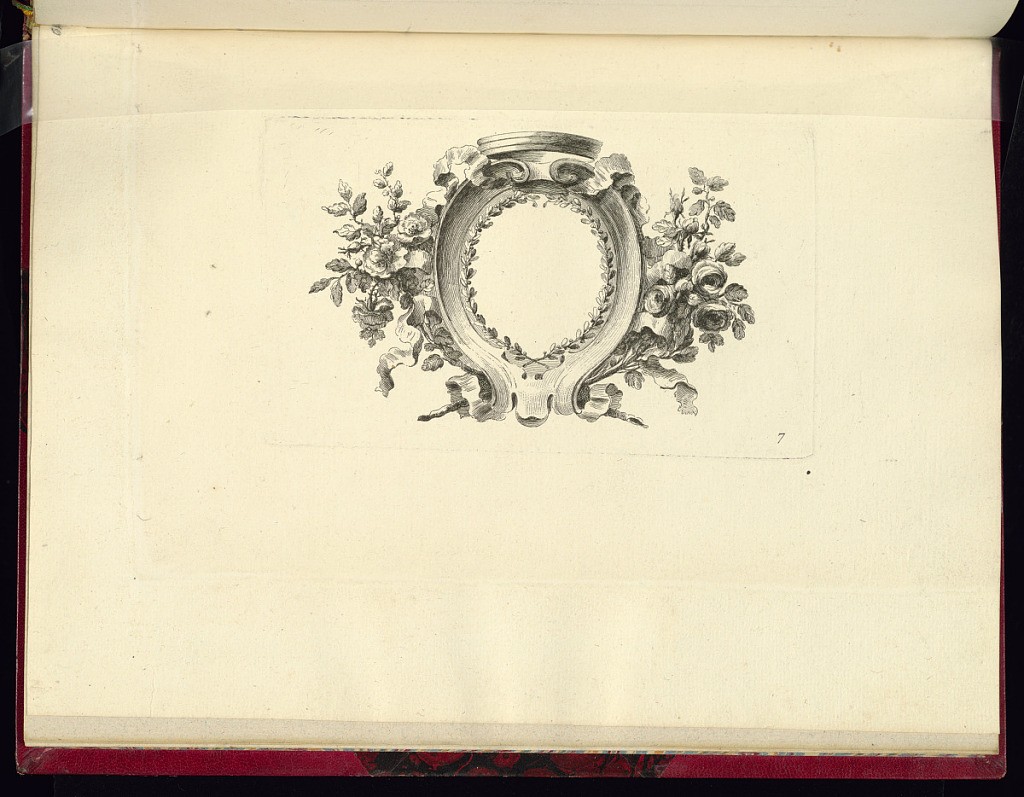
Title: Cartouche Design
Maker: Pierre-Philippe Choffard, French, 1730–1809
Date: ca.1760–75
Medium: Etching on laid paper
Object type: Print
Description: Design for a blank oval cartouche or shield, topped with a crown, with ribbons and sprigs of flowers and leaves on either side. The plate is numbered